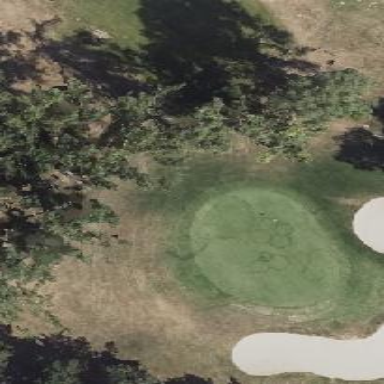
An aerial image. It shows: Golf green.